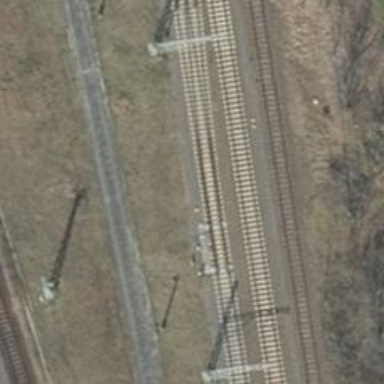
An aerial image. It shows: Railway switch.